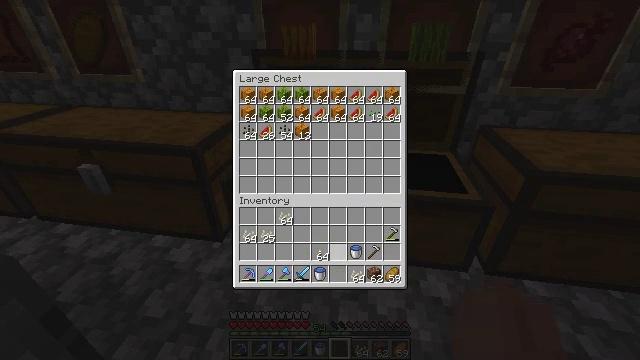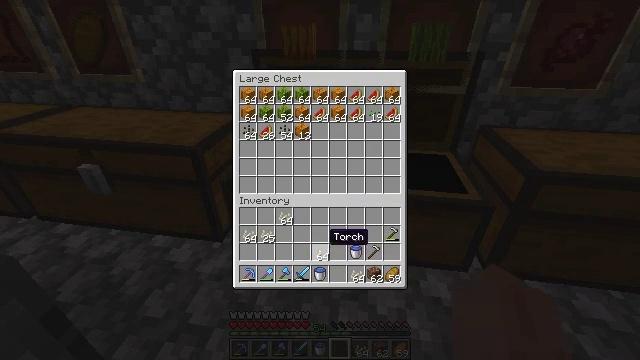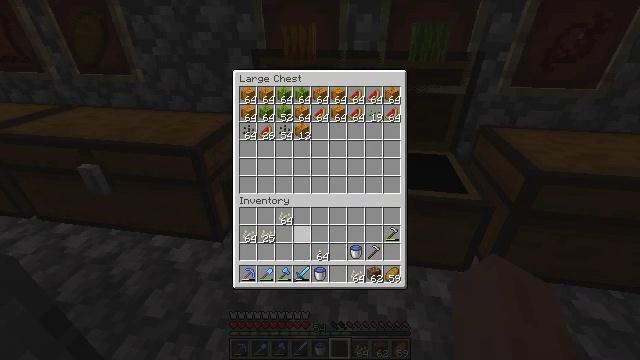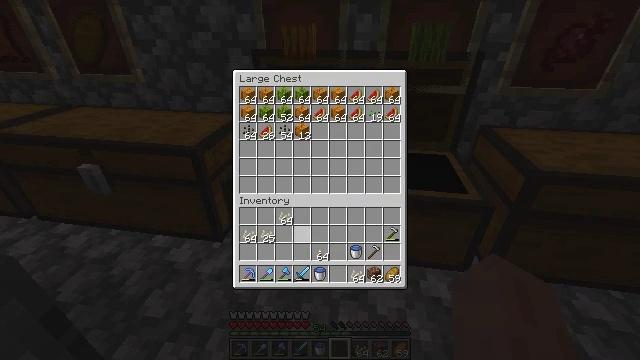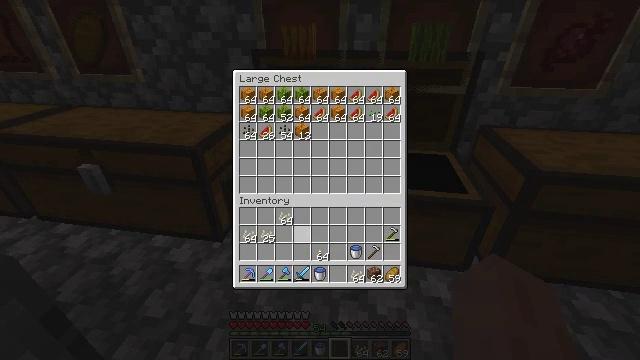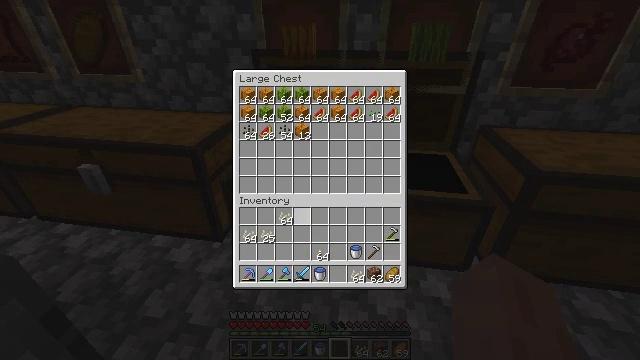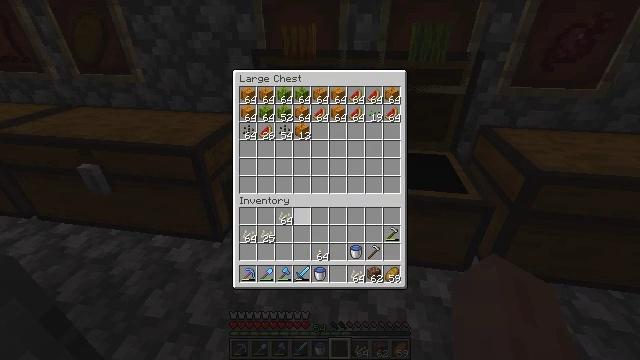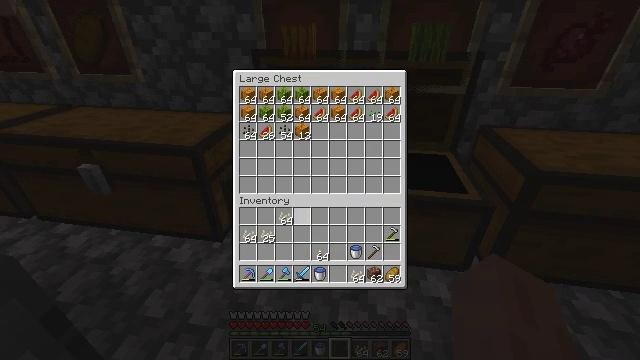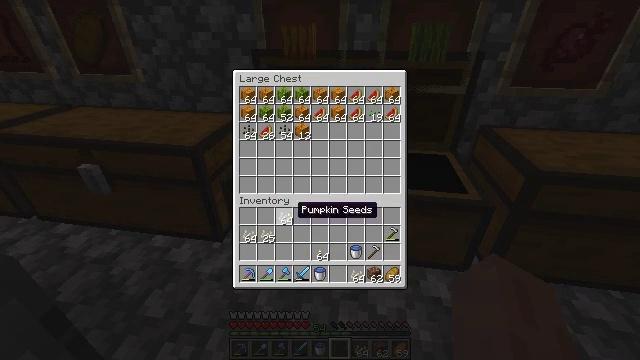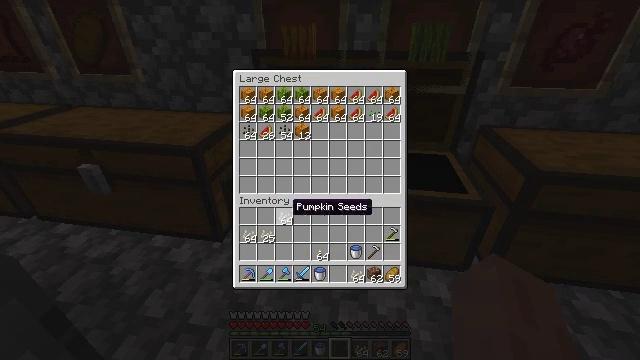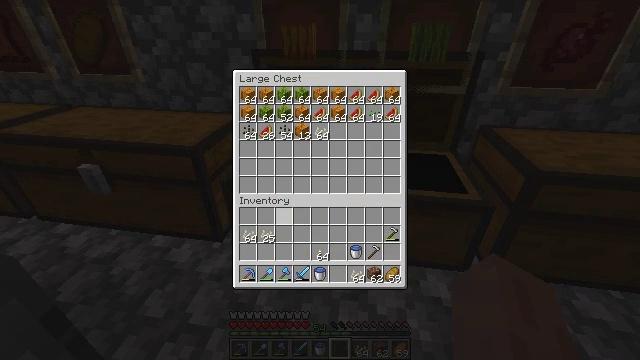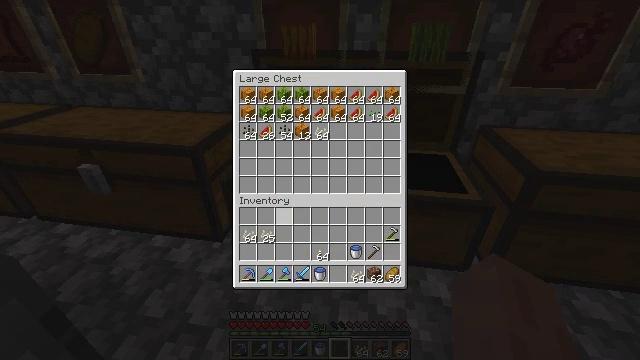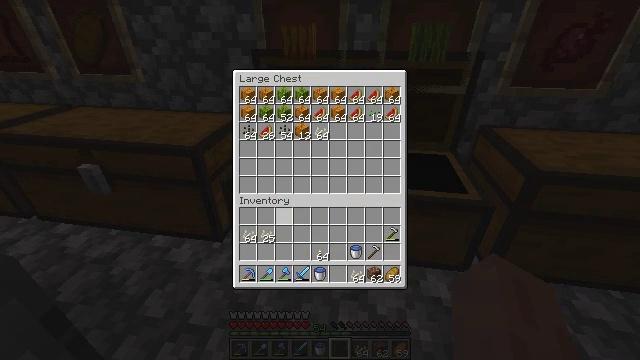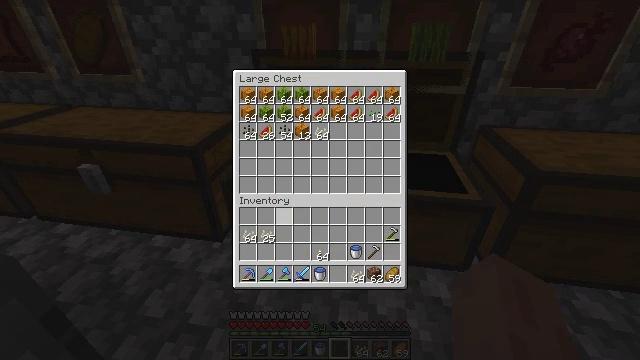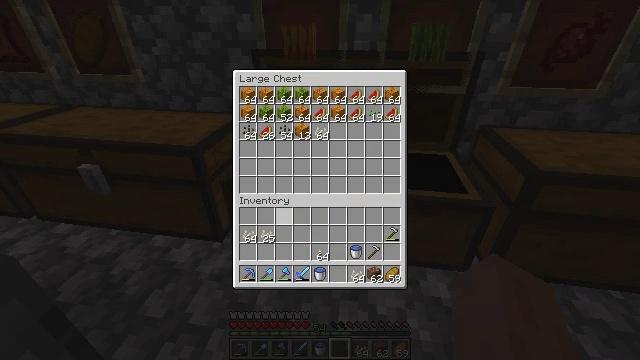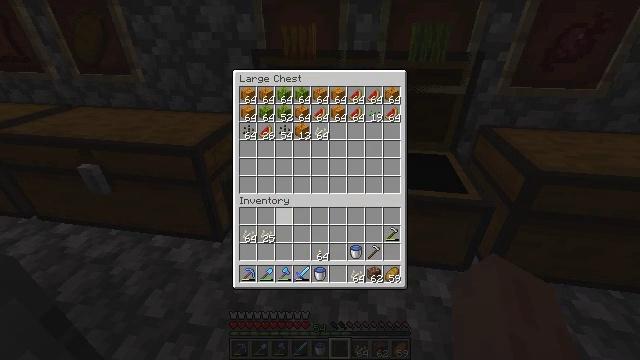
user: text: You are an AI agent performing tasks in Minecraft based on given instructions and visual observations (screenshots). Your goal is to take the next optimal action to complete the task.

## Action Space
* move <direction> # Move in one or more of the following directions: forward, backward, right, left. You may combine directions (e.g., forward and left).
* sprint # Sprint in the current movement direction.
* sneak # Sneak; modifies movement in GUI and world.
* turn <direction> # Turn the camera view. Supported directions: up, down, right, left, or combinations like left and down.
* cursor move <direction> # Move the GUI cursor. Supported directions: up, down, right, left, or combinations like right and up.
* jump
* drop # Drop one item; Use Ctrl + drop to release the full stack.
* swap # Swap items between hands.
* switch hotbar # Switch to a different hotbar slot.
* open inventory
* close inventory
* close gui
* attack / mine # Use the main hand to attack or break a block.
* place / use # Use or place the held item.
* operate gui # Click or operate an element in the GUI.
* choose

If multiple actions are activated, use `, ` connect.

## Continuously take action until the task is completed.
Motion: motion action
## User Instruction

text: Collect the melon stem for seeds.
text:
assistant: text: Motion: sneak, cursor move left and up
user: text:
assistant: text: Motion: sneak, cursor move left and up
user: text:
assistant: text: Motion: sneak
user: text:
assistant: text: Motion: sneak
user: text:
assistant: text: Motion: sneak
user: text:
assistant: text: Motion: sneak
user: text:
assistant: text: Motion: sneak
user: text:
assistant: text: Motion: sneak
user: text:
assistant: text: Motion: sneak
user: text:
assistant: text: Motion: sneak, operate gui
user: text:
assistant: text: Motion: sneak, operate gui
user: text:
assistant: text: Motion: sneak, operate gui
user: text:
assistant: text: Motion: sneak
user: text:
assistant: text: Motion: sneak
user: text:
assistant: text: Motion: sneak
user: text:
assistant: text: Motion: sneak
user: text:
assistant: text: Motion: sneak
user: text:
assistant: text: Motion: no_op
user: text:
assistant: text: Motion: no_op
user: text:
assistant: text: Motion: no_op
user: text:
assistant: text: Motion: no_op
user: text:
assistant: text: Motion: cursor move right and up
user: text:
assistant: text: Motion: cursor move right and up
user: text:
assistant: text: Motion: cursor move right and up
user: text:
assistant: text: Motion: cursor move up
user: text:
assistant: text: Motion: no_op
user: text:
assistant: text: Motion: no_op
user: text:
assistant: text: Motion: no_op
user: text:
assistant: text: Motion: operate gui
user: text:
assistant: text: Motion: operate gui